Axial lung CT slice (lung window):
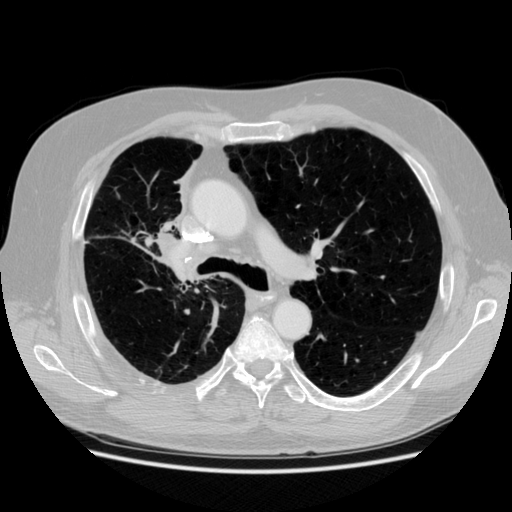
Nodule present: no